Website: lowes
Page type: billing-address
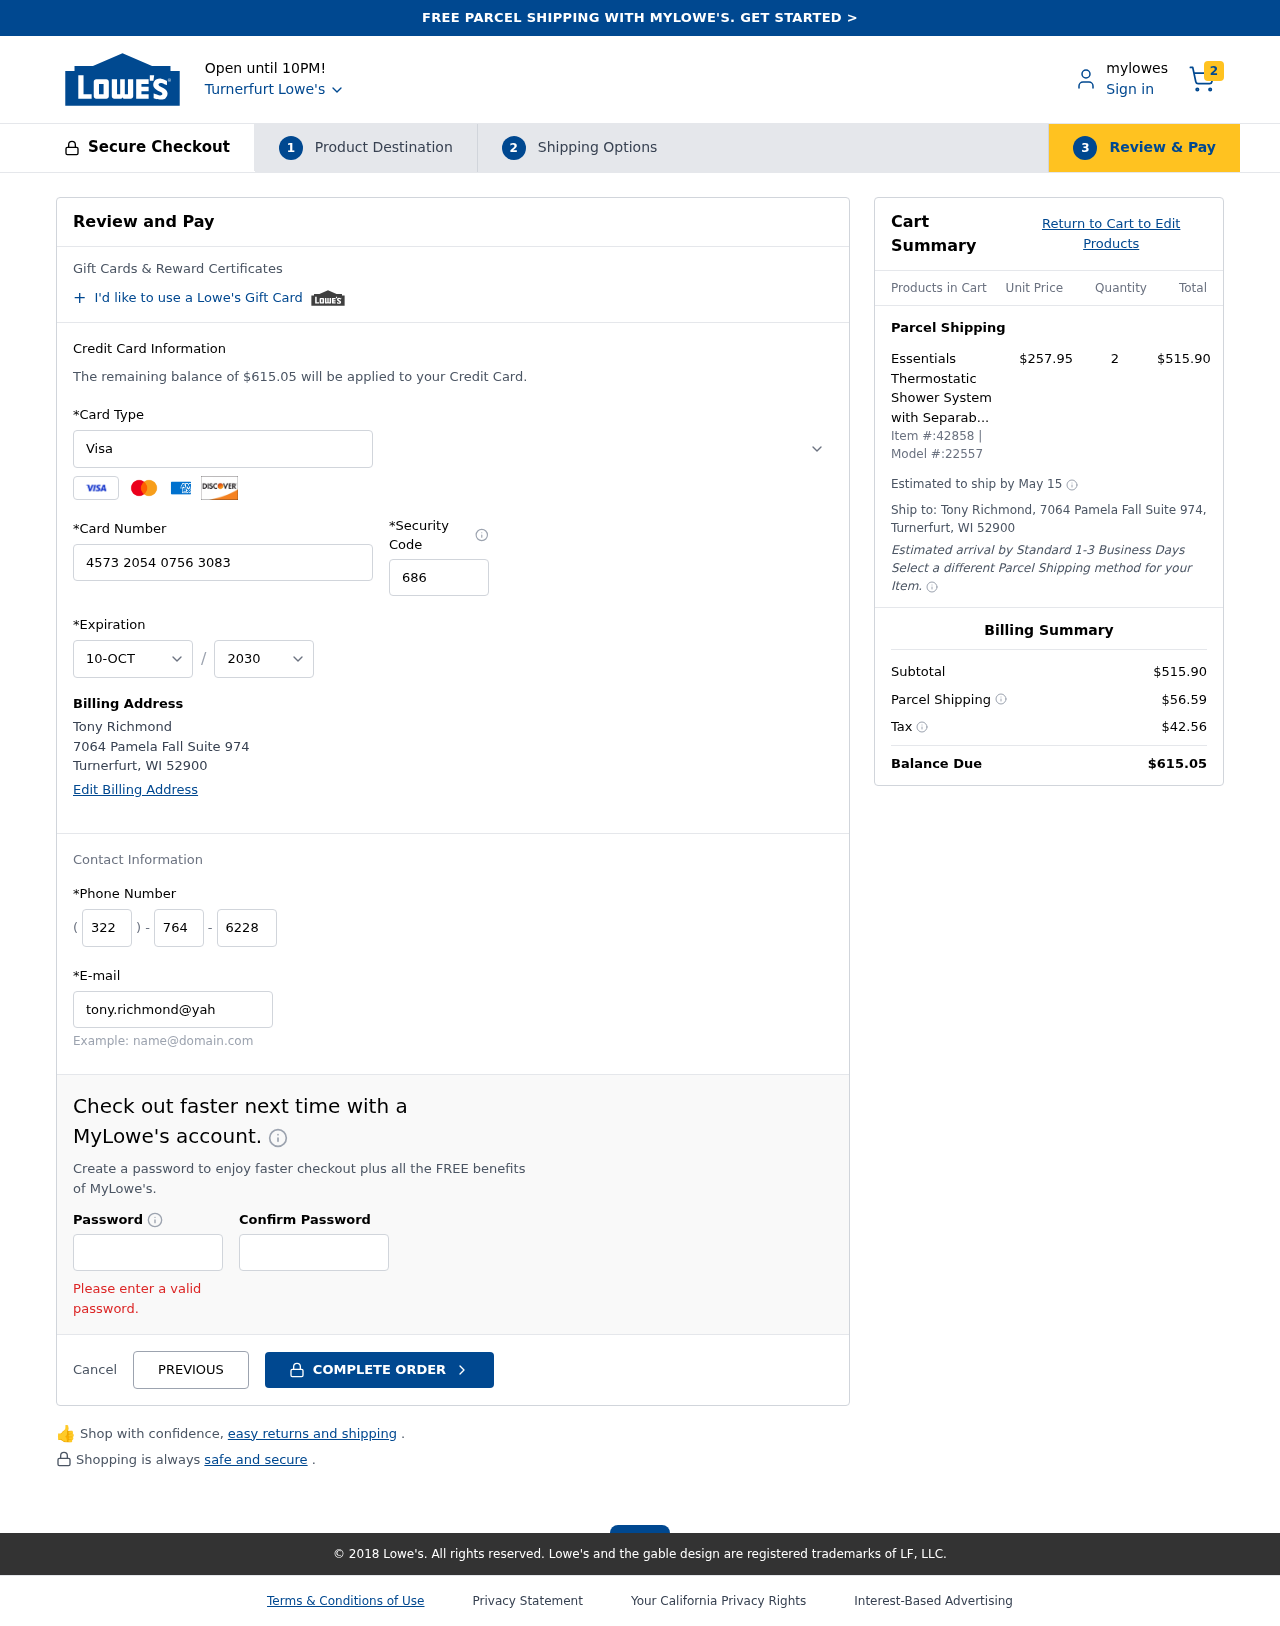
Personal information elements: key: PII_CARD_CVV
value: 686
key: PII_CARD_EXPIRY_MONTH
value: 10
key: PII_CARD_EXPIRY_YEAR
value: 30
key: PII_CARD_NUMBER
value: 4573 2054 0756 3083
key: PII_CARD_TYPE
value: Visa
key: PII_CITY
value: Turnerfurt
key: PII_CITY_STATE_ZIP
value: Turnerfurt, WI 52900
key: PII_EMAIL
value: tony.richmond@yahoo.com
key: PII_FULLNAME
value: Tony Richmond
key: PII_PHONE_AREA
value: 322
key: PII_PHONE_PREFIX
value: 764
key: PII_PHONE_SUFFIX
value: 6228
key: PII_STREET
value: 7064 Pamela Fall Suite 974
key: PII_FULLNAME2
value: Tony Richmond
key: PII_STATE_ABBR
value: WI
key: PII_POSTCODE
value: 52900
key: PII_POSTCODE_FULL
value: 52900
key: PII_CITY_STATE
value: Turnerfurt, WI
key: PII_POSTCODE_NUMERIC
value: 52900
Product elements: key: PRODUCT1_NAME
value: Essentials Thermostatic Shower System with Separable Shower Head - Mixer Shower Set - Shower Column
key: PRODUCT1_PRICE
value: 257.95
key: PRODUCT1_QUANTITY
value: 2
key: PRODUCT_ITEM_NUMBER
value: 42858
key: PRODUCT_MODEL_NUMBER
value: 22557
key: PRODUCT1_LINE_TOTAL
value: $515.90
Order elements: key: ORDER_NUM_ITEMS
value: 2
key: ORDER_TOTAL
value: $615.05
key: ORDER_SHIPPING_DATE
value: May 15
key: ORDER_SUBTOTAL
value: $515.90
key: ORDER_SHIPPING_COST
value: $56.59
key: ORDER_TAX
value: $42.56